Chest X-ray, AP view. Patient: 29 years old, sex F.
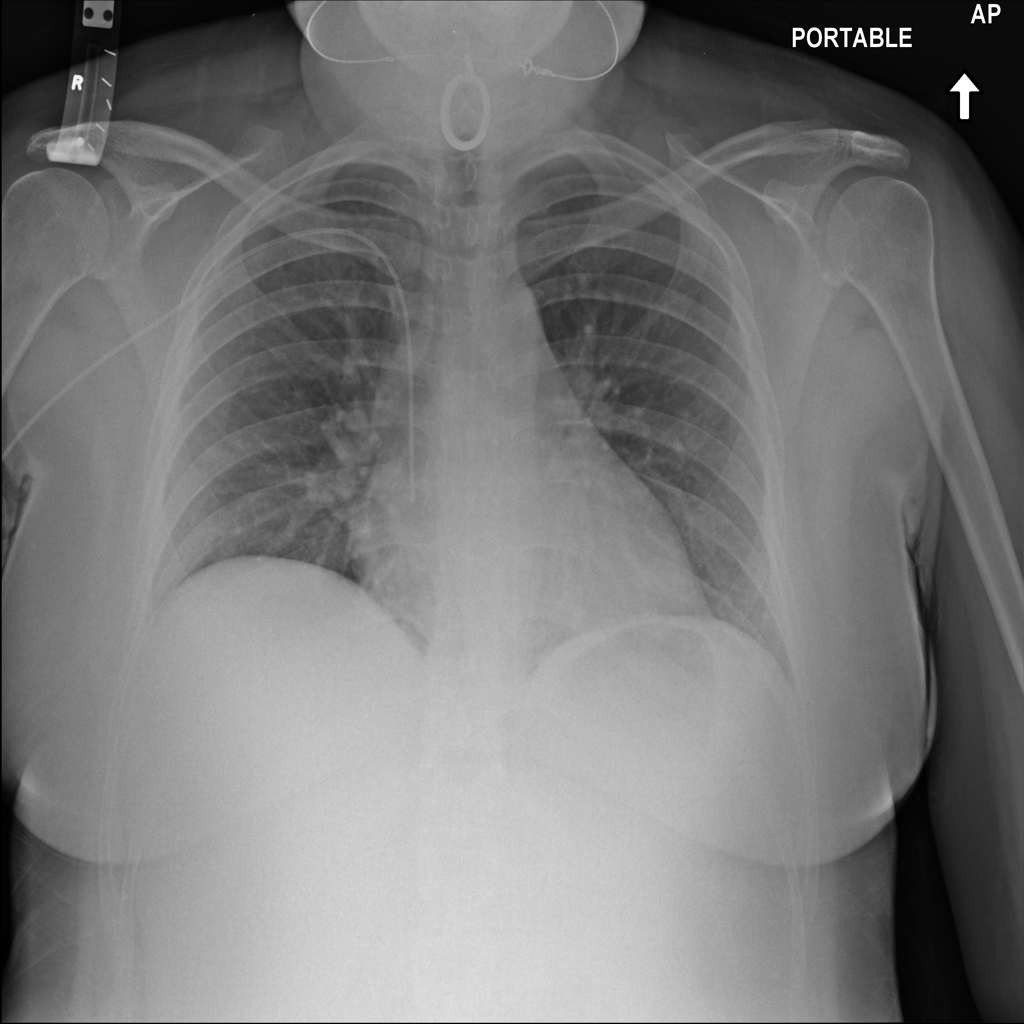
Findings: No Finding